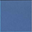
Piece: xx